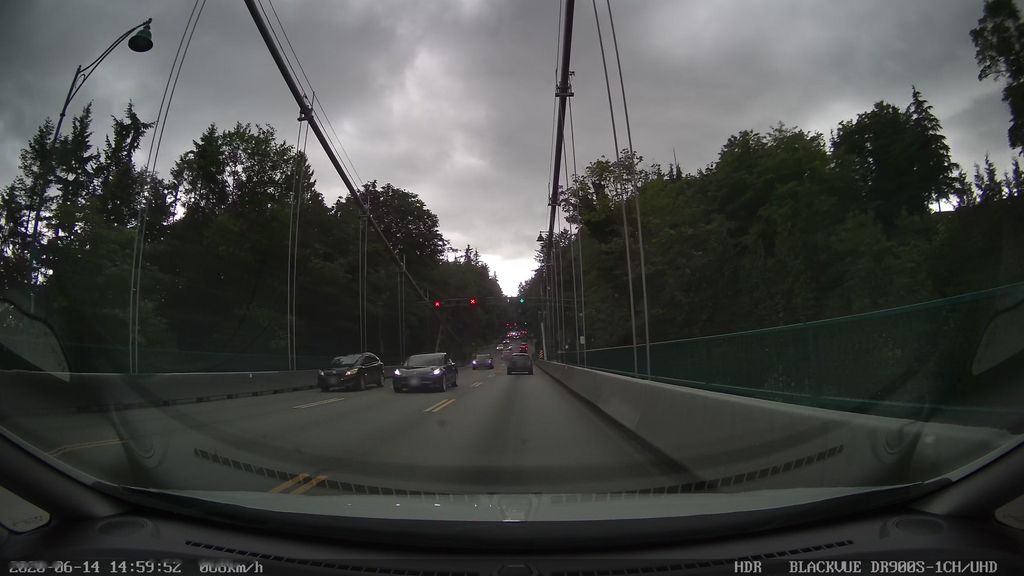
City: vancouver